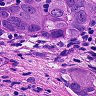
Metastatic tissue present: yes